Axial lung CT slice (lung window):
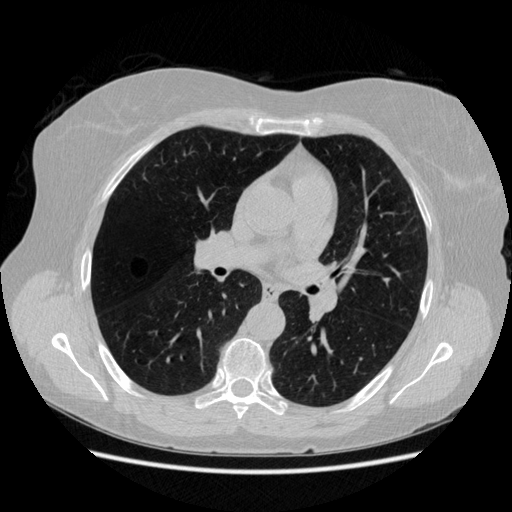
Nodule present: no